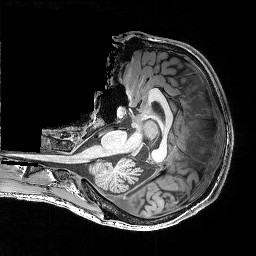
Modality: T1w
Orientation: axial
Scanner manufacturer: siemens
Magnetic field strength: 3 T
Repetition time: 2.25 s
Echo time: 0.00418 s